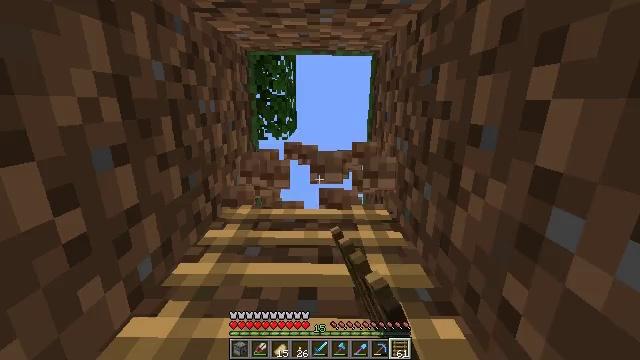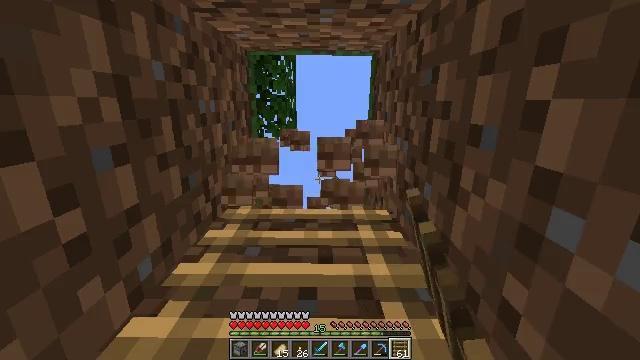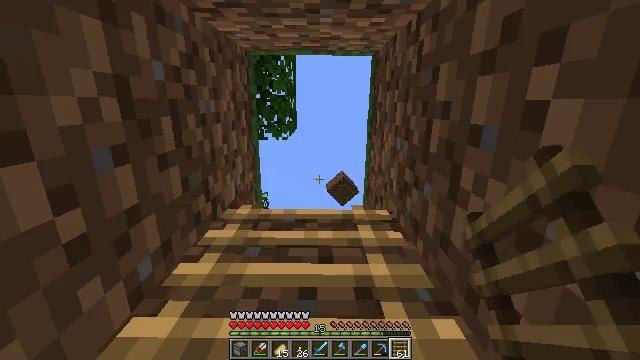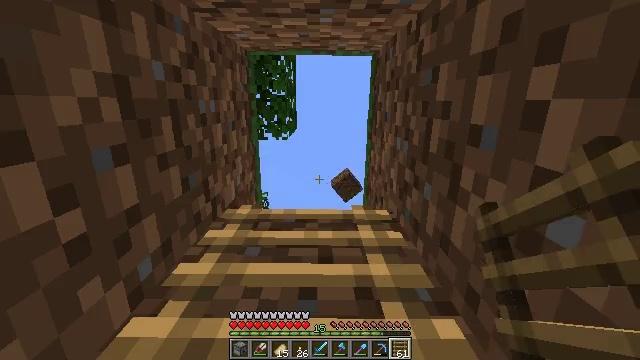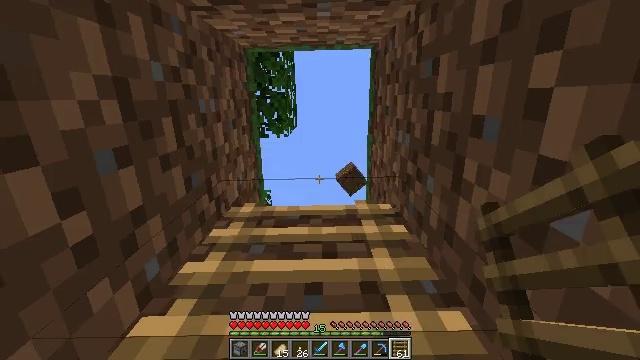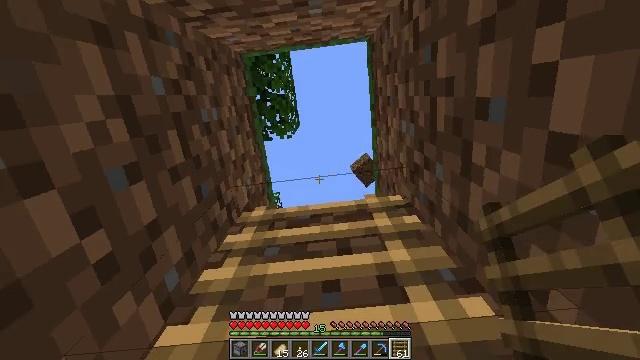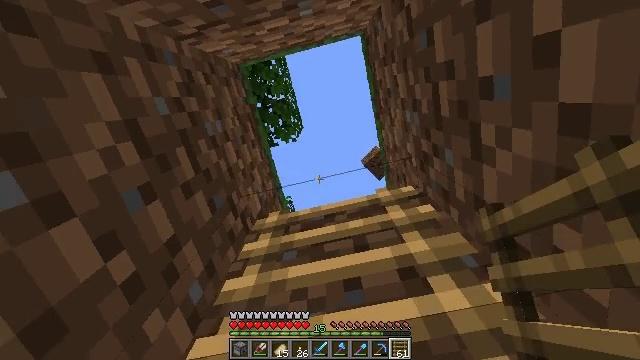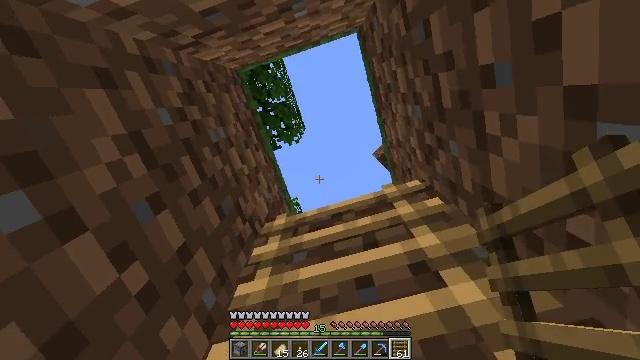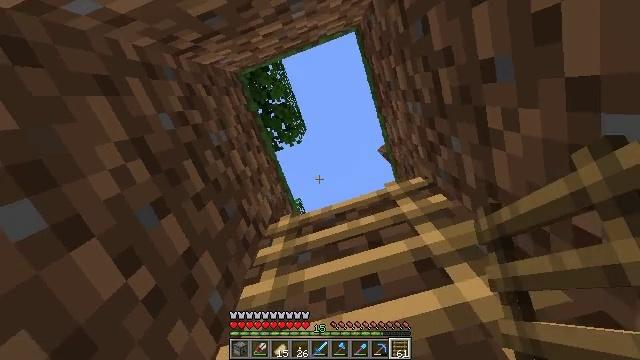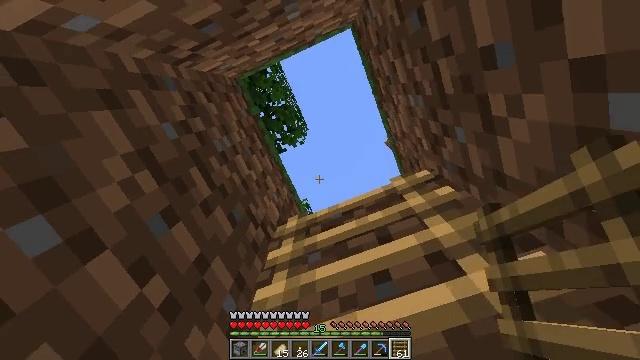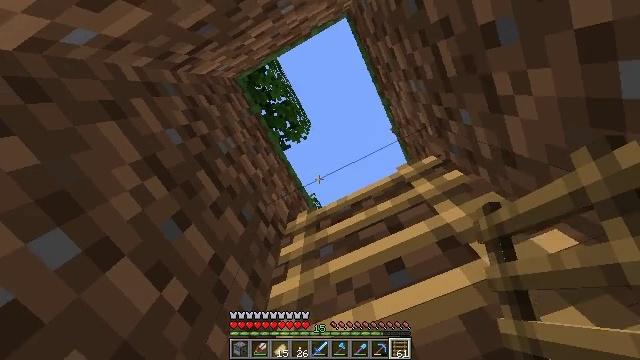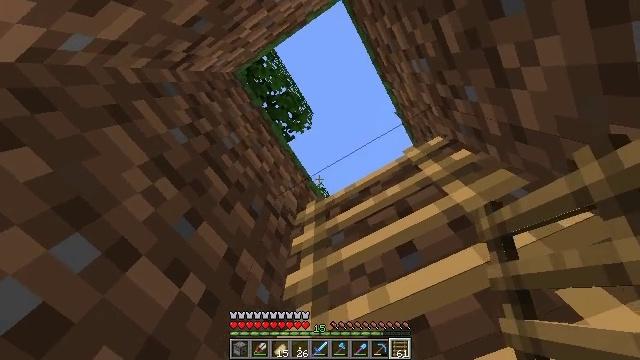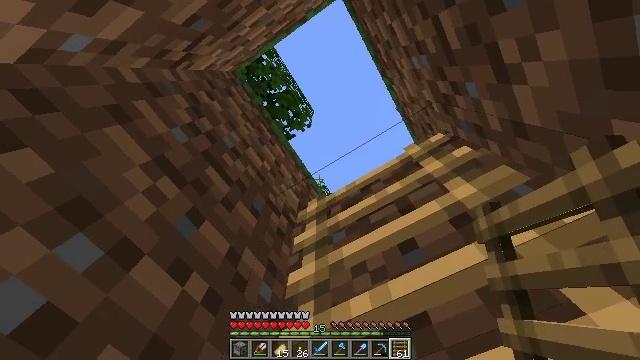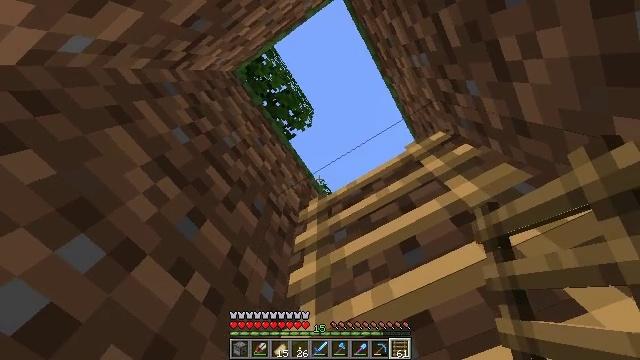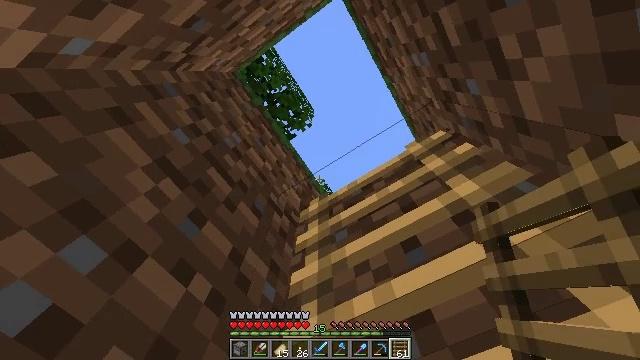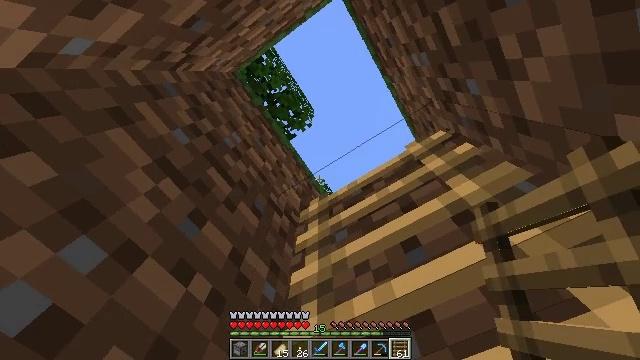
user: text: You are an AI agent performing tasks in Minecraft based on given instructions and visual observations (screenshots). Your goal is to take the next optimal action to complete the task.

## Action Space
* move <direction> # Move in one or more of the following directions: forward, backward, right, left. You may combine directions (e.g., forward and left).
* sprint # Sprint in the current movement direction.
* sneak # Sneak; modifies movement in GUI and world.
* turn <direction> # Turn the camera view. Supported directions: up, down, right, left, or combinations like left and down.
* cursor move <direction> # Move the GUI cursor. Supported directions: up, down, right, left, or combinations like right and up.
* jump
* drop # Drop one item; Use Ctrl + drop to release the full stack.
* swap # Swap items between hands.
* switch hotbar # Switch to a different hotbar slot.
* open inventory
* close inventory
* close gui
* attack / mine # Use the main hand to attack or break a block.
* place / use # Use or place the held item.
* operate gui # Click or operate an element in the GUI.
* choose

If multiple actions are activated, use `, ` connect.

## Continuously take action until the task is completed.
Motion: motion action
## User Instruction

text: Harvest stone in the caves.
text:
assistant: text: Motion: attack / mine
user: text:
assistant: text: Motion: attack / mine
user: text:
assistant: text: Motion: attack / mine
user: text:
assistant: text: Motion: turn left
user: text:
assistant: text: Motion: turn left
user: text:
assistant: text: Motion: turn left
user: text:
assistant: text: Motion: turn left
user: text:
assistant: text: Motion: turn left
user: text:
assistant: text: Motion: turn left
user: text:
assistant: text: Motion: turn left and down
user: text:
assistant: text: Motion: turn left and down
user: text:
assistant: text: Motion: no_op
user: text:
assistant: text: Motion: no_op
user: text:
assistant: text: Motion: no_op
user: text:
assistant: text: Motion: no_op
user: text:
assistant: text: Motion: no_op
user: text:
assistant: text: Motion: no_op
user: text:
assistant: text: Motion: no_op
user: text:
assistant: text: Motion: no_op
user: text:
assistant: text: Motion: no_op
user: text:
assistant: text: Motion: no_op
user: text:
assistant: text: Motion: no_op
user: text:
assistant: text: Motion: no_op
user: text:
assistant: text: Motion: no_op
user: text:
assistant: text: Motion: no_op
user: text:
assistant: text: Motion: no_op
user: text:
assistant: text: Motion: turn right
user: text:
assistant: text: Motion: turn right and down
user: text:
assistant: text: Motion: no_op
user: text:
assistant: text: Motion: turn down